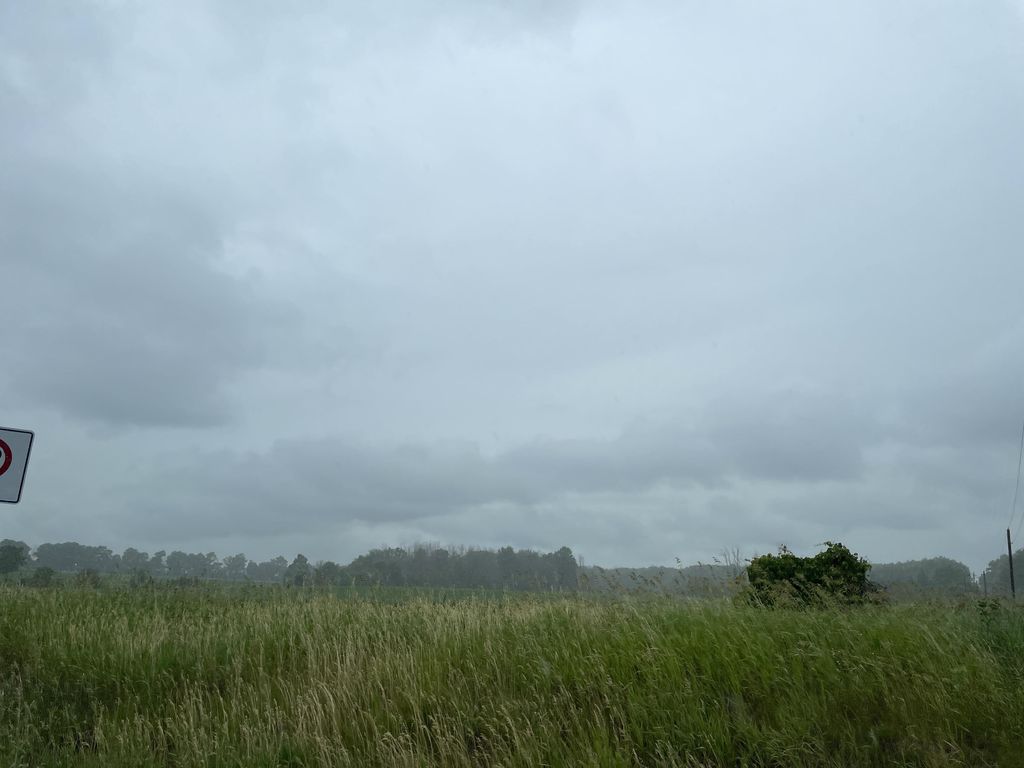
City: kitchener-waterloo